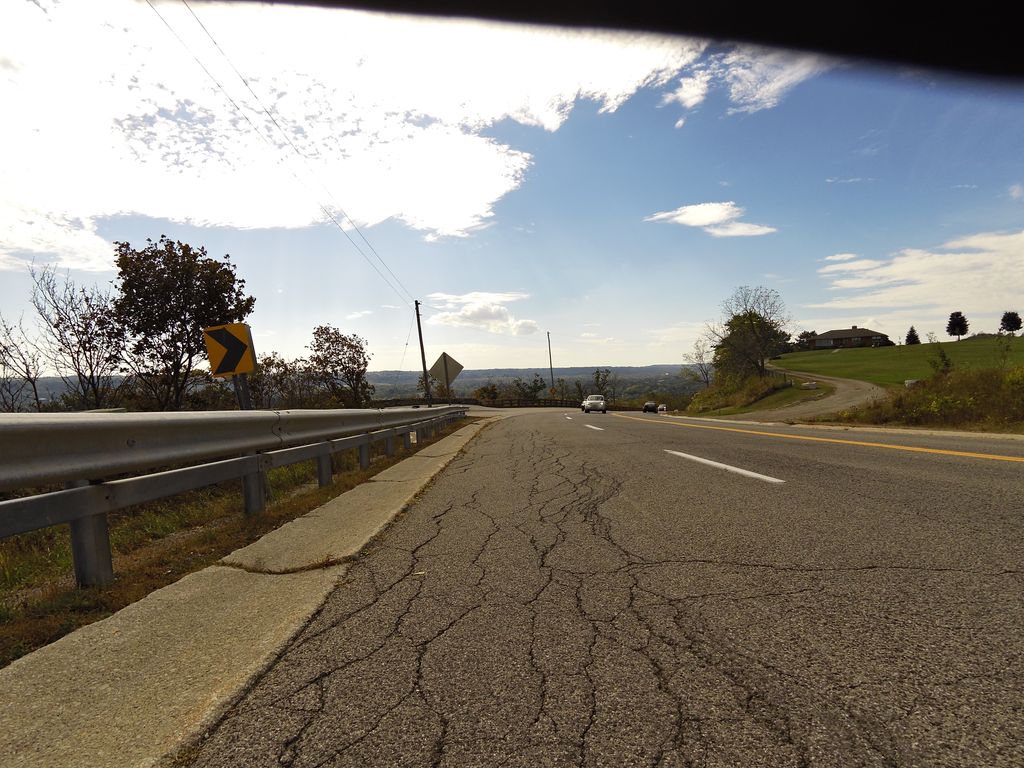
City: hamilton